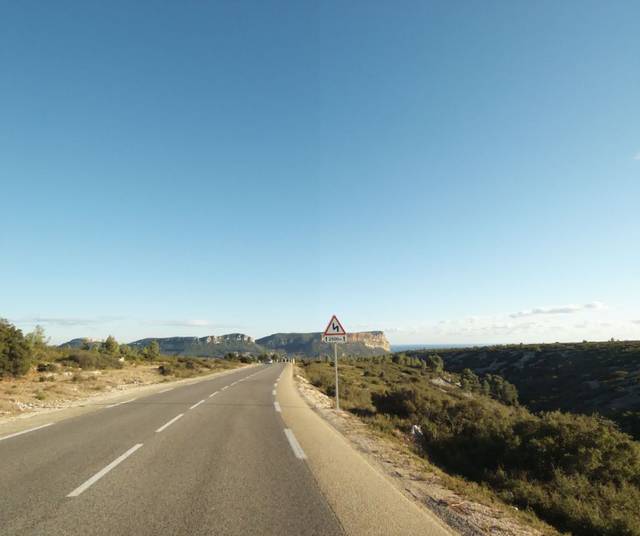
Region: France
Coordinates: 43.232, 5.52